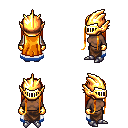
a pixel art fantasy rpg character, female body template, human, dark skin, white trimmed cape, robe skirt, light blonde extra-long hairstyle, gold helm, gold gloves, metal boots, four views (front, back, left, right), 2x2 character sprite sheet, small pixel art, hard edges, no anti-aliasing